Question: See attached
I am using a searchbar with the theme below (I know very little about Android themes, yet)
How do I make the text typed, in this case, "Hi Mom" white?
'''
<style name="_Credential" parent="android:Theme.Holo.Light.DarkActionBar">
<item name="android:editTextBackground">@drawable/credential_edit_text_holo_light</item>
<item name="android:textColorHighlight">#99005984</item>
<item name="android:textSelectHandleLeft">@drawable/credential_text_select_handle_left</item>
<item name="android:textSelectHandleRight">@drawable/credential_text_select_handle_right</item>
<item name="android:textSelectHandle">@drawable/credential_text_select_handle_middle</item>
<item name="android:autoCompleteTextViewStyle">@style/AutoCompleteTextViewCredential</item>
<item name="android:listChoiceIndicatorMultiple">@drawable/credential_btn_check_holo_light</item>
<item name="android:listChoiceIndicatorSingle">@drawable/credential_btn_radio_holo_light</item>
<item name="android:buttonStyle">@style/ButtonCredential</item>
<item name="android:imageButtonStyle">@style/ImageButtonCredential</item>
<item name="android:dropDownSpinnerStyle">@style/SpinnerCredential</item>
<item name="android:progressBarStyleHorizontal">@style/ProgressBarCredential</item>
<item name="android:seekBarStyle">@style/SeekBarCredential</item>
<item name="android:ratingBarStyle">@style/RatingBarCredential</item>
<item name="android:ratingBarStyleIndicator">@style/RatingBarBigCredential</item>
<item name="android:ratingBarStyleSmall">@style/RatingBarSmallCredential</item>
<item name="android:buttonStyleToggle">@style/ToggleCredential</item>
<item name="android:listChoiceBackgroundIndicator">@drawable/credential_list_selector_holo_light</item>
<item name="android:activatedBackgroundIndicator">@drawable/credential_activated_background_holo_light</item>
<item name="android:fastScrollThumbDrawable">@drawable/credential_fastscroll_thumb_holo</item>
</style>
'''

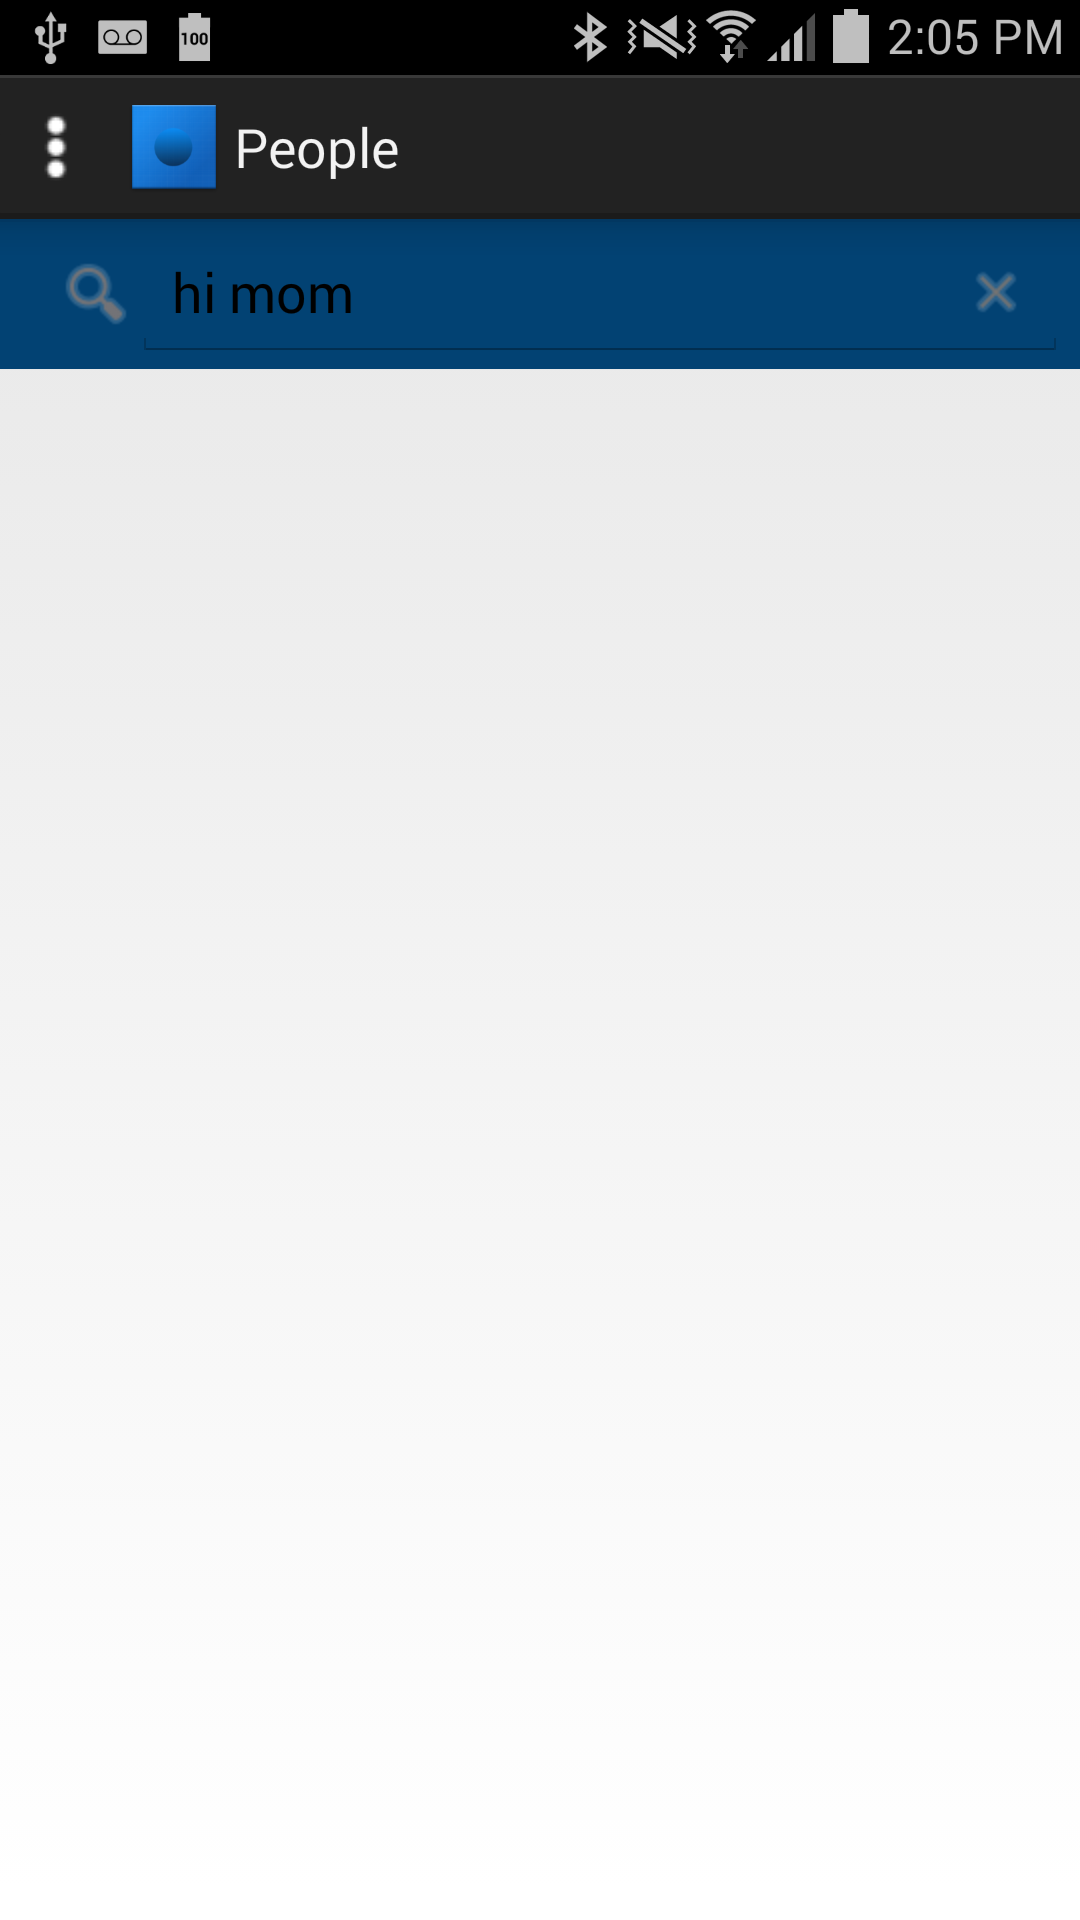
Answer: '''
<style name="_Credential" parent="android:Theme.Holo.Light.DarkActionBar">
...
<item name="android:editTextColor">#ffffff</item> <!--Allow to change the editText color-->
...
</style>
'''